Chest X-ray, PA view. Patient: 9 years old, sex M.
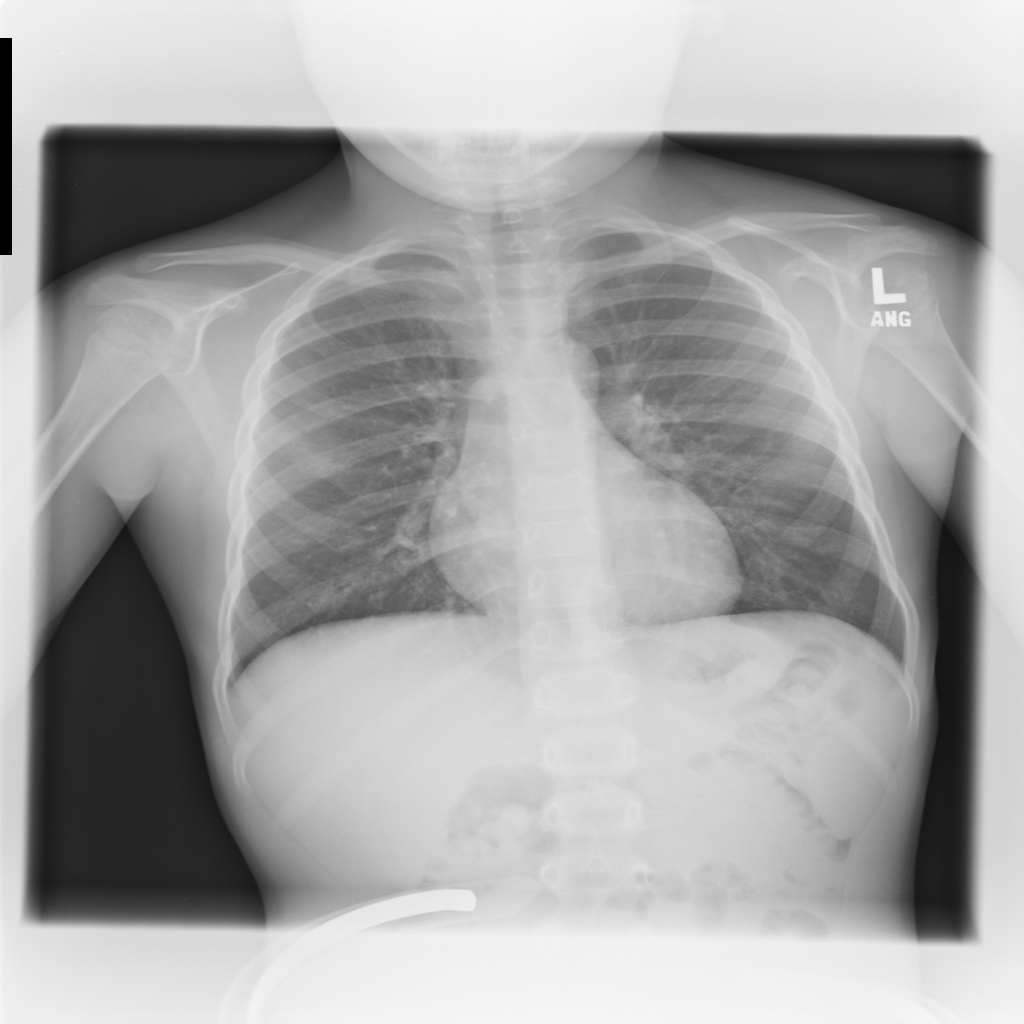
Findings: No Finding